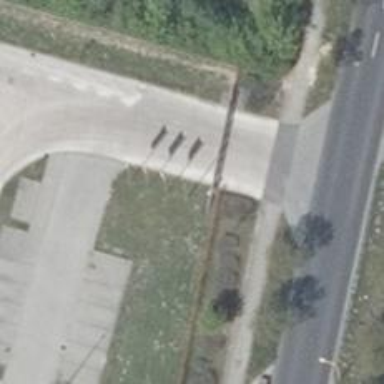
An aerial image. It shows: Flagpole structure.